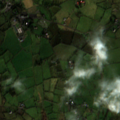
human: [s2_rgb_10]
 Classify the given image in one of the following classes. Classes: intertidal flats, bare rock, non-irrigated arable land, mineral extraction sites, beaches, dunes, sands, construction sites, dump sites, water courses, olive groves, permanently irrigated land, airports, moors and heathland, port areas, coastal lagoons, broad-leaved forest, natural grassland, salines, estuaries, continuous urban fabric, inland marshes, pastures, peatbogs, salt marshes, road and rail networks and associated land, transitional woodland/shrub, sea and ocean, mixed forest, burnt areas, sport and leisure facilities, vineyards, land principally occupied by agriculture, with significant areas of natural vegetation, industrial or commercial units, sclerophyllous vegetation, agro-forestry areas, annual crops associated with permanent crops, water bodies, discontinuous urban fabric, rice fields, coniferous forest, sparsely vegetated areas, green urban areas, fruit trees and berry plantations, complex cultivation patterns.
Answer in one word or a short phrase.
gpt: pastures, land principally occupied by agriculture, with significant areas of natural vegetation